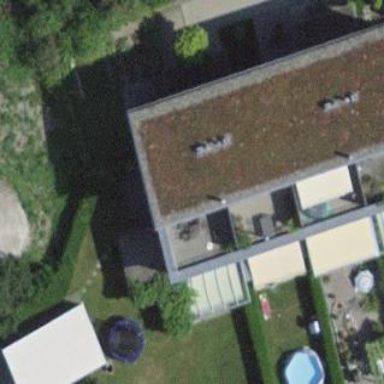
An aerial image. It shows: Terrace building.